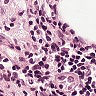
Metastatic tissue present: no